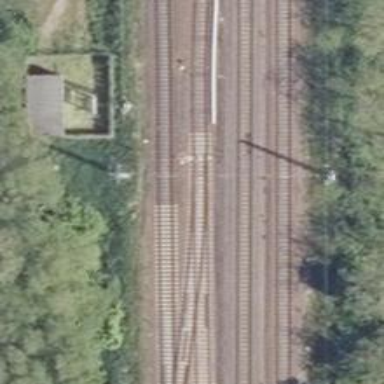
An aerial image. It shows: Railway switch with the turnout pointing to the right.